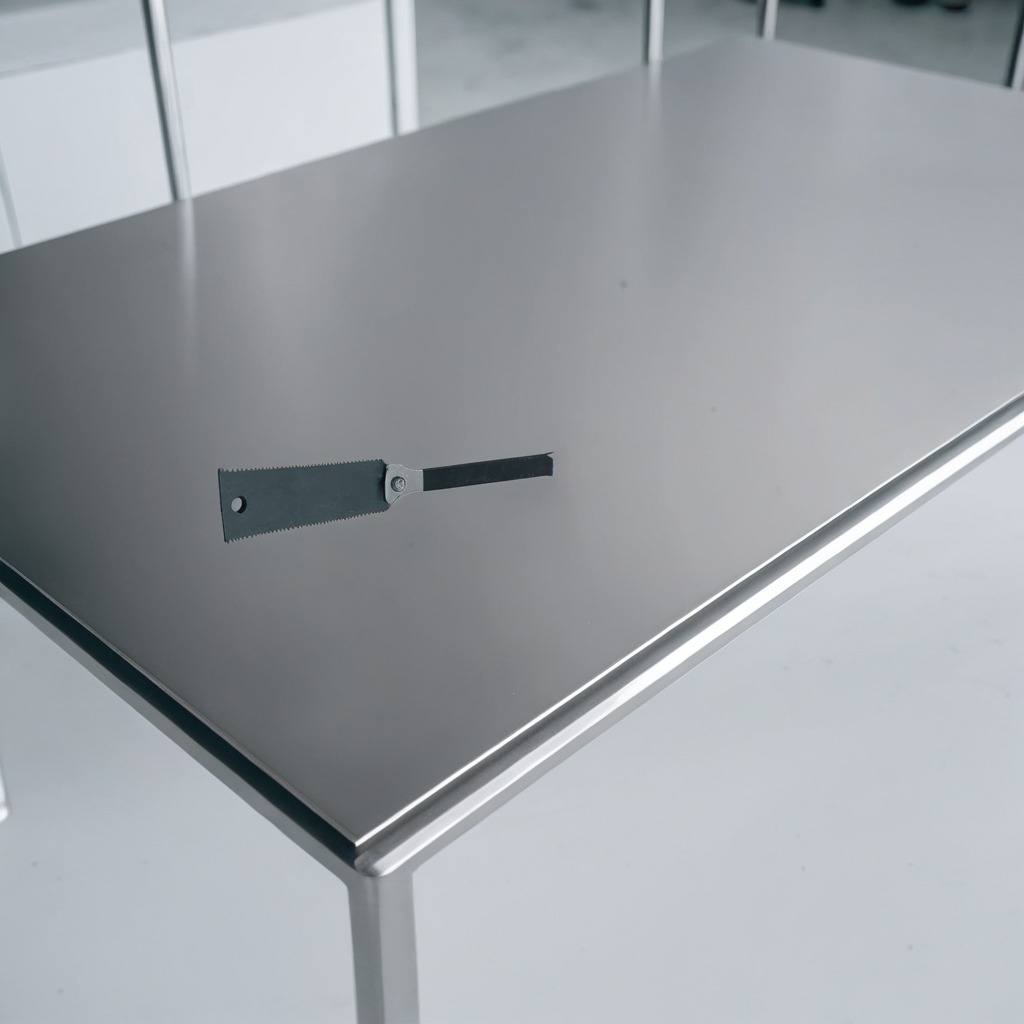
A metal saw is lying on a stainless steel table in a high-end prototyping lab.